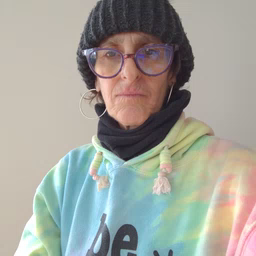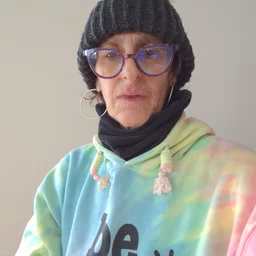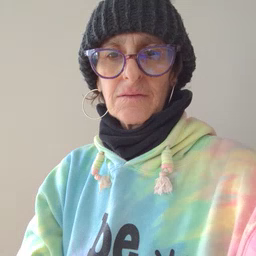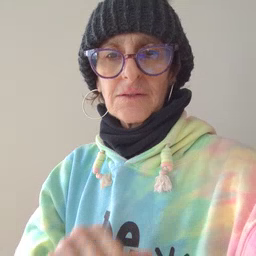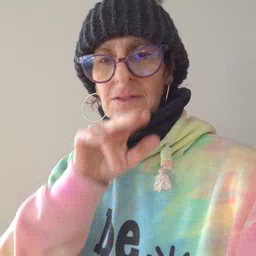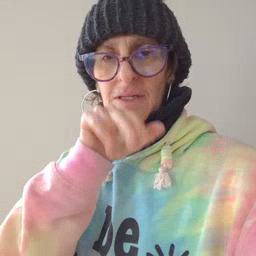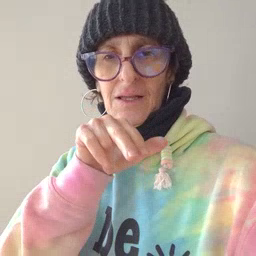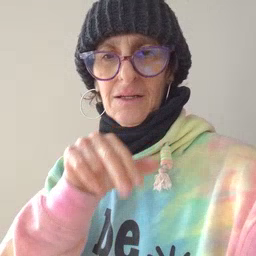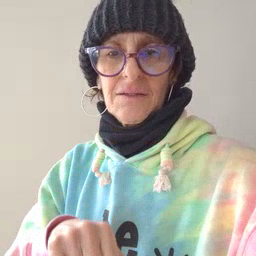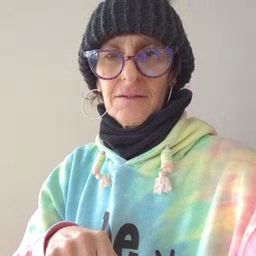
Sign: tongue